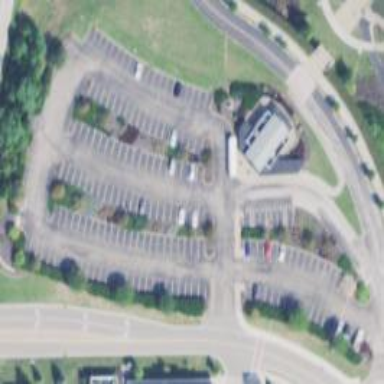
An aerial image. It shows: Parking area designated for bus park and ride services.